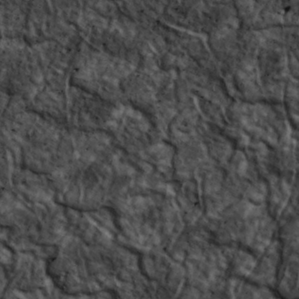
Label: non_frost